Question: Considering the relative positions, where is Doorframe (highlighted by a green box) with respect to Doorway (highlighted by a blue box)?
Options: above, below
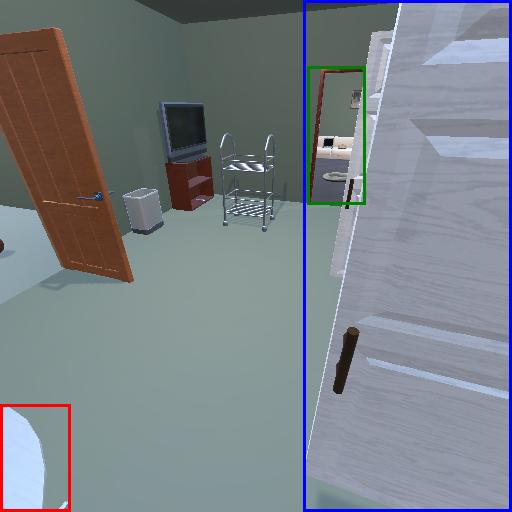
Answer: above